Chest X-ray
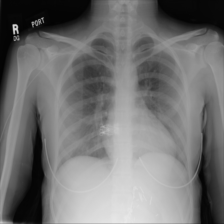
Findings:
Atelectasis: negative
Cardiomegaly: negative
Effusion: negative
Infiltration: negative
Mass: negative
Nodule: negative
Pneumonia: negative
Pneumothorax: negative
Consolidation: negative
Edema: negative
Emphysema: negative
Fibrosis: negative
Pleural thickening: negative
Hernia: negative